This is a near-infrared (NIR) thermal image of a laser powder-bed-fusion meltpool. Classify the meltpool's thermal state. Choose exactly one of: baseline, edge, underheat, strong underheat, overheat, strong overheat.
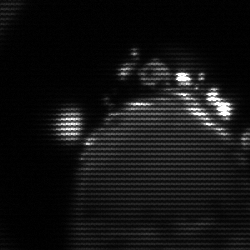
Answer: edge